Field crop: maize
Growth stage: 1
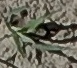
Species: sorghum